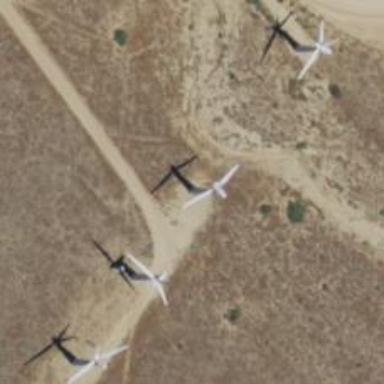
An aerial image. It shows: Wind power generator employing wind turbines.